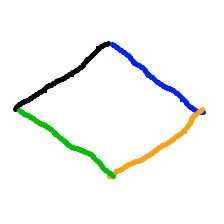
Shape: rhombus